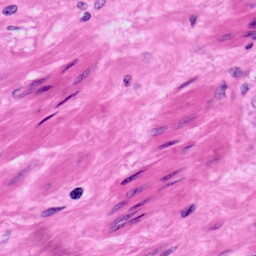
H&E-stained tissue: Prostate